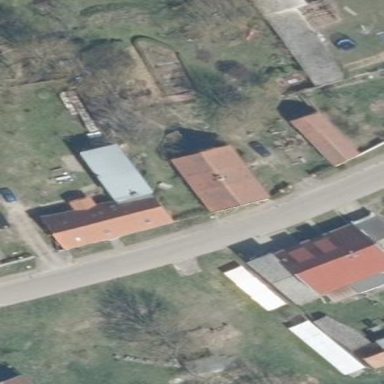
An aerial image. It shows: Simple house.